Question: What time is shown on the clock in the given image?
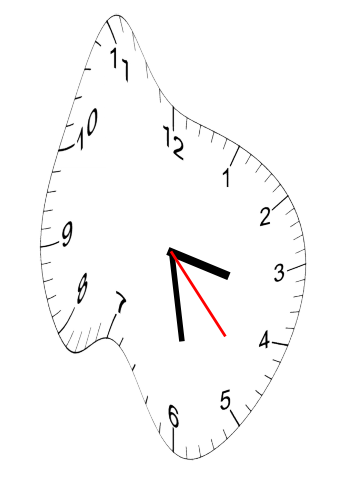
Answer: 03:28:23